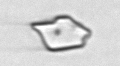
Label: detritus_transparent